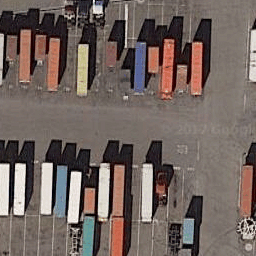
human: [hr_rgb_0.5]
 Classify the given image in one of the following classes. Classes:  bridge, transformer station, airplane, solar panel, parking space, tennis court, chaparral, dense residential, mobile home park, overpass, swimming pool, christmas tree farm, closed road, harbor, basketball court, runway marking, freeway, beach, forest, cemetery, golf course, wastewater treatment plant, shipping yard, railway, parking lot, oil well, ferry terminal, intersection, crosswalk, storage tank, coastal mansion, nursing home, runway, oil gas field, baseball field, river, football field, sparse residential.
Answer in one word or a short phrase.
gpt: shipping yard